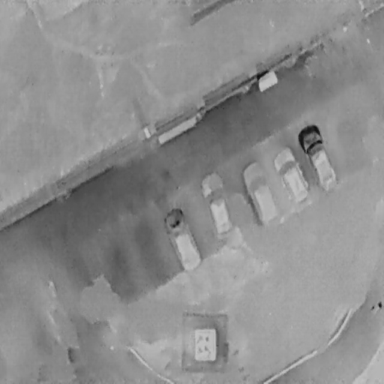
There are five Cars in the infrared image.